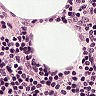
Metastatic tissue present: no